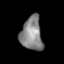
Tissue: prostate
Cell type: Myeloid cells
Senescence score: 0.2403
Nuclear area (px): 715
Mean DAPI intensity: 133.618